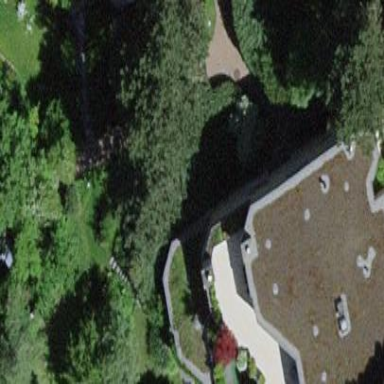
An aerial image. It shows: Simple house.